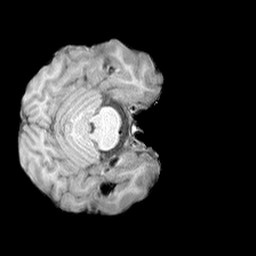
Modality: T1w
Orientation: axial
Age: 20
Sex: female
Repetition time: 2.3 s
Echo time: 0.0226 s